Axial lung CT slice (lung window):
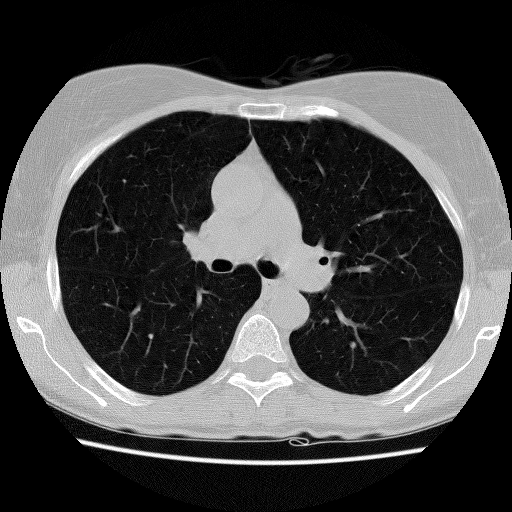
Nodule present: no